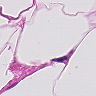
Metastatic tissue present: no